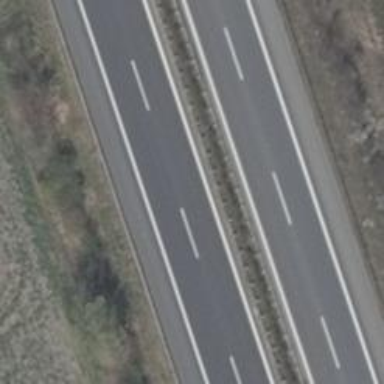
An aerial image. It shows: Asphalt motorway.